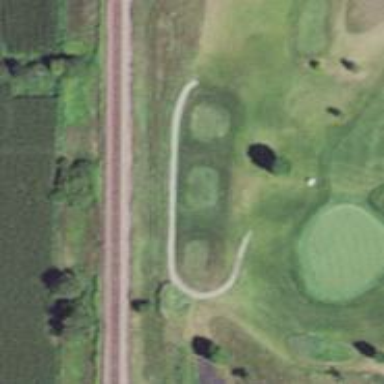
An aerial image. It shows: Pathway for golfing.